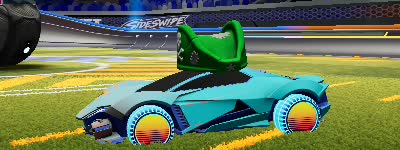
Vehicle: werewolf